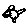
Label: bird